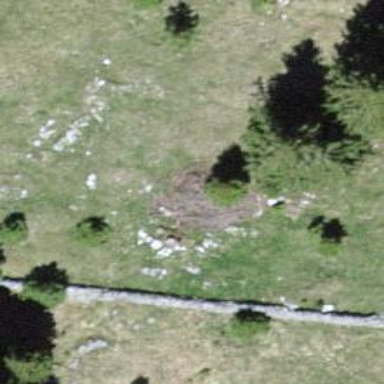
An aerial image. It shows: Needle-leaved tree in its natural environment.